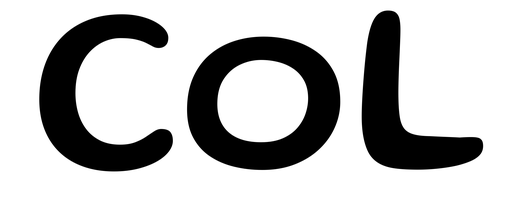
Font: Gluten_Regular